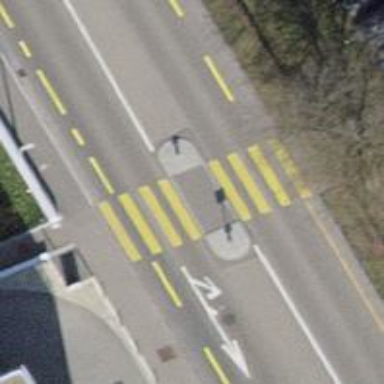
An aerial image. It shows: Marked zebra crossing with island.